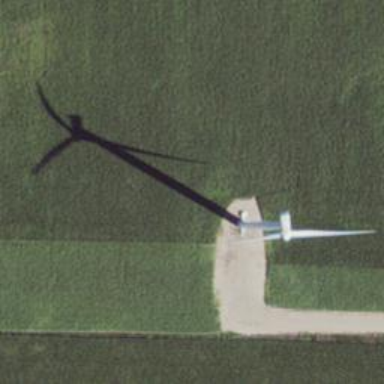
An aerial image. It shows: Wind generator using wind turbines of horizontal axis.